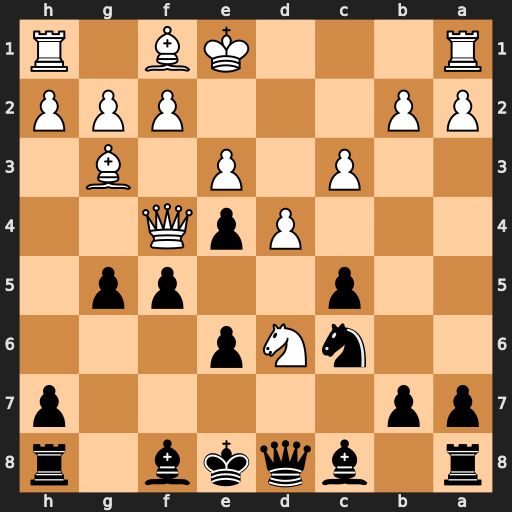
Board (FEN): r1bqkb1r/pp5p/2nNp3/2p2pp1/3PpQ2/2P1P1B1/PP3PPP/R3KB1R
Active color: b
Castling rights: KQkq
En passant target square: -
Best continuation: Kd7 Qe5 Nxe5